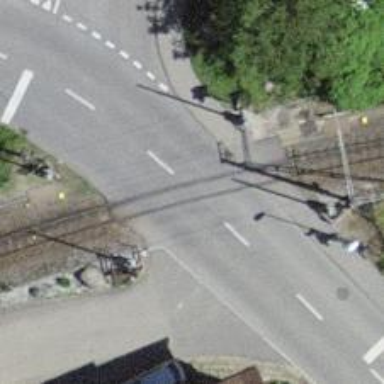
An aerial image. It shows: Railway level crossing.